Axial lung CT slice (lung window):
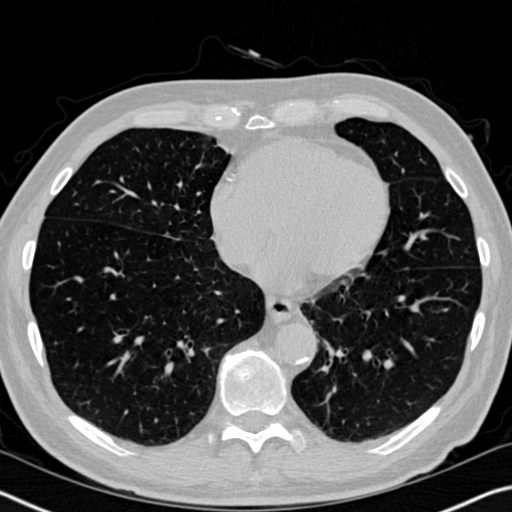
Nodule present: no